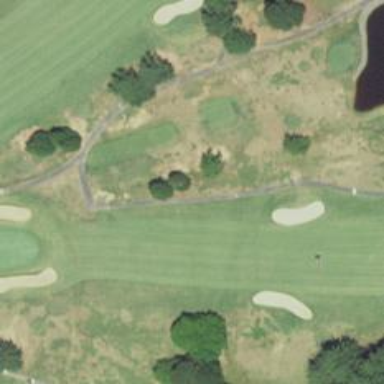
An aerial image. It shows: Golf hole.